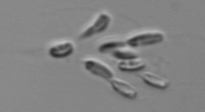
Label: Dinobryon